Question: I am very often write menu like that:

User clicks on menu item and see div block for this item.
Well it's not hard to code but take some time and very boring.
Is there any JS library which can make my life a little easy and automate writing typical UI elements?
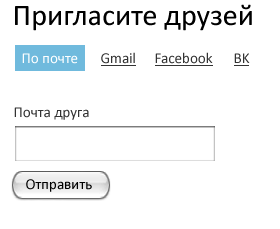
Answer: The functionality you need is very similar to the one provided by jQuery UI tabs. Take a look at the demo <URL>.